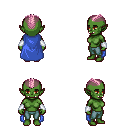
a pixel art fantasy rpg character, female body template, orc, green skin, blue cape, teal pants, pink short mohawk hairstyle, white cloth bracers, four views (front, back, left, right), 2x2 character sprite sheet, small pixel art, hard edges, no anti-aliasing